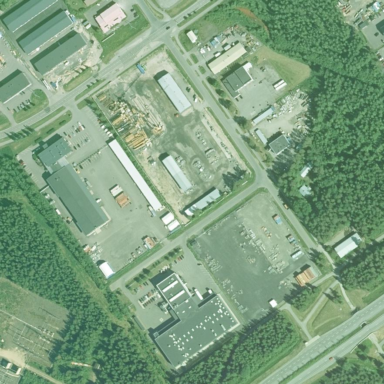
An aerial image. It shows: Industrial area.